Question: Can any help me change the title text size for these plots. i.e. make them larger?
Script
'''
ggplot(NMPSCMOR, aes(Length, fill=Year)) +
geom_histogram(position="dodge", binwidth=60, colour="black") + xlim(0, 600) +
scale_fill_grey(start = 1, end = 0)+
geom_vline(data=ddply(NMPSCMOR, Year~Morphology~Sector2, numcolwise(mean)),
mapping=aes(xintercept=Length,color=Year), linetype=2, size=1) +
scale_color_grey(start=1,end=0)+
xlab("Length Class") +
ylab(expression(paste("Total Count"))) + #( ", m^2, ")", sep =
facet_wrap( ~ Morphology + Sector2, ncol=3, scales = "free") +
theme(
panel.grid.minor = element_blank(), #removes minor grid lines
panel.grid.major = element_blank())
'''
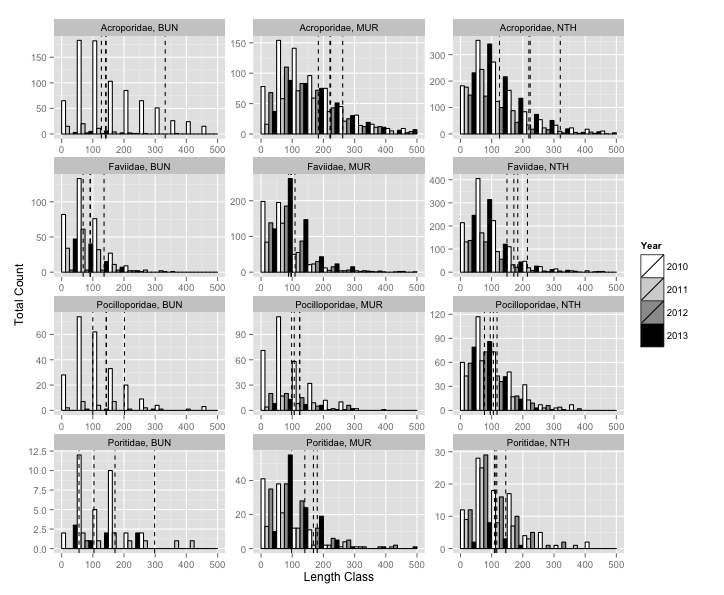
Answer: In 'theme()', add 'strip.text = element_text(size=25)' or whatever size you want.